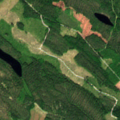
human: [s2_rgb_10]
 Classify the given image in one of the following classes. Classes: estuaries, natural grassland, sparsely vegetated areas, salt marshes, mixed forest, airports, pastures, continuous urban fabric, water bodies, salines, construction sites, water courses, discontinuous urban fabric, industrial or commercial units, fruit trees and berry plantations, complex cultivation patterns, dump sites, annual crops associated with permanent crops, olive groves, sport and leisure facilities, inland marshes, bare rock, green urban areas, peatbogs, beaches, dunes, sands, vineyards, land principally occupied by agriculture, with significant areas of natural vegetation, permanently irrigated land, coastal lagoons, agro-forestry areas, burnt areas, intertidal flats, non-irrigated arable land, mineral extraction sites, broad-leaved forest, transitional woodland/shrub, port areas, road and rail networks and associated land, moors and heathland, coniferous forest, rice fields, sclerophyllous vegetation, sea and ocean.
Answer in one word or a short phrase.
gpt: coniferous forest, transitional woodland/shrub